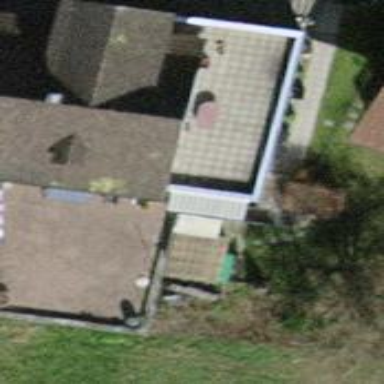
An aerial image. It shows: Group of garages.